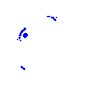
Particle: pion